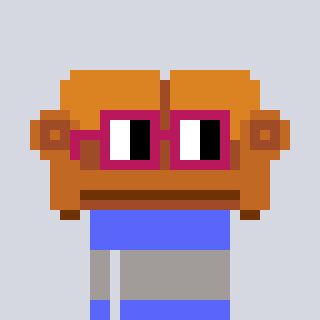
a pixel art character with square dark red glasses, a couch-shaped head and a purple-colored body on a cool background